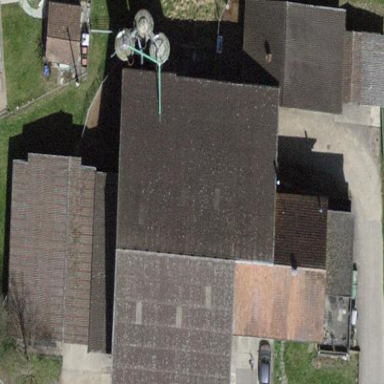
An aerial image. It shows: Hangar.